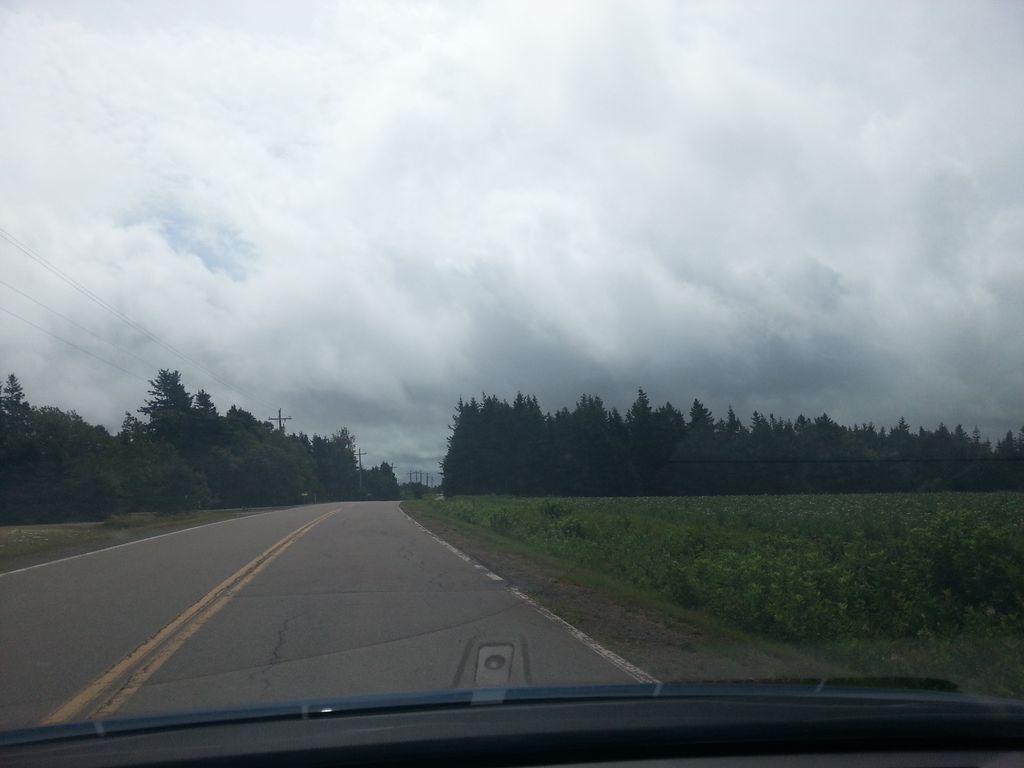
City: charlottetown